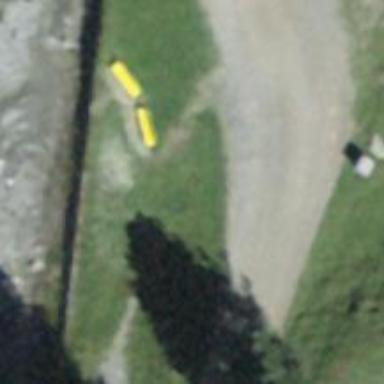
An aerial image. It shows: Bench.